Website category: movie
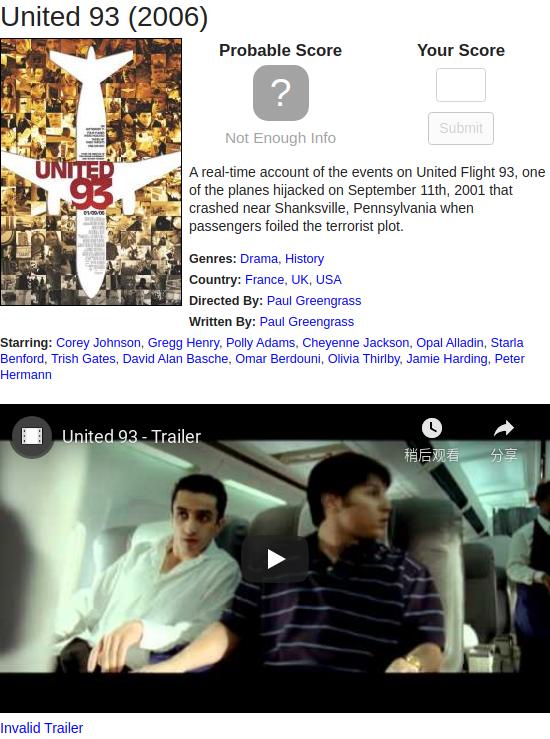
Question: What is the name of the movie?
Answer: United 93

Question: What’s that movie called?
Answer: United 93

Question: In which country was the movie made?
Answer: France

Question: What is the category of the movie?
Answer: Drama

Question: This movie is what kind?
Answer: Drama

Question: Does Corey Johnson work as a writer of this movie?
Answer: no

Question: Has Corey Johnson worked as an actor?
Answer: yes

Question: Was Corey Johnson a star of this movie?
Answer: yes

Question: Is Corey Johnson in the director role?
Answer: no

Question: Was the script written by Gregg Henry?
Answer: no

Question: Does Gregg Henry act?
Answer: yes

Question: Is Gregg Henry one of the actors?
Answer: yes

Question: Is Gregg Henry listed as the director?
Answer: no

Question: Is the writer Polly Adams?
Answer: no

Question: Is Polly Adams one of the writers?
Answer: no

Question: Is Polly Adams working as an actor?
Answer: yes

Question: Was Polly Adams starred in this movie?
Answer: yes

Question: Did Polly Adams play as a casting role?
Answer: yes

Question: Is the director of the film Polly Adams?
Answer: no

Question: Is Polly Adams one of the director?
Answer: no

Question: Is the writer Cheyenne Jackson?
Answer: no

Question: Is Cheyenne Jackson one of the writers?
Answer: no

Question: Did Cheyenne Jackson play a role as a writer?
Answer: no

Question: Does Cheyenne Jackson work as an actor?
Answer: yes

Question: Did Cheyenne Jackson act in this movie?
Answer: yes

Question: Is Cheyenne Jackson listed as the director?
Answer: no

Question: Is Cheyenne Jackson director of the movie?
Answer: no

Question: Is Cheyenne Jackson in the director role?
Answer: no

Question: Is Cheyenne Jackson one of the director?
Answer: no

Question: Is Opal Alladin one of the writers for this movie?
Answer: no

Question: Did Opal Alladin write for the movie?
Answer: no

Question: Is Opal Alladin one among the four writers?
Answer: no

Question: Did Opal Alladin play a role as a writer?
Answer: no

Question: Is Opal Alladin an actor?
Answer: yes

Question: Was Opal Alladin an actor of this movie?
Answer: yes

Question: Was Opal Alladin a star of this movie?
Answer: yes

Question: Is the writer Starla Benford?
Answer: no

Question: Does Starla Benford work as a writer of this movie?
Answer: no

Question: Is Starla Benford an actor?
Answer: yes

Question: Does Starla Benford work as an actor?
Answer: yes

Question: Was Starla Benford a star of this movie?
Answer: yes

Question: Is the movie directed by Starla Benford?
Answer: no

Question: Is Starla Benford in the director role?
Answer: no

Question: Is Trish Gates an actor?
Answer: yes

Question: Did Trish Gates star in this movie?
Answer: yes

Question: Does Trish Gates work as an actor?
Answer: yes

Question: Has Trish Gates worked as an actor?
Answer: yes

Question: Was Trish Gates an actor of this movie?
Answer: yes

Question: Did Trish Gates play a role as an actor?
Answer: yes

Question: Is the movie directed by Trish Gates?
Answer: no

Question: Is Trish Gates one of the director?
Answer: no

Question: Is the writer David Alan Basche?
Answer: no

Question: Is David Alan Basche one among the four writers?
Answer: no

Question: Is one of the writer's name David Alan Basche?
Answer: no

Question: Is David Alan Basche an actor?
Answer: yes

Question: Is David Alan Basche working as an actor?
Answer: yes

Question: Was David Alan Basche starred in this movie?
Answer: yes

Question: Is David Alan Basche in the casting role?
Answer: yes

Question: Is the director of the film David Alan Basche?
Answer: no

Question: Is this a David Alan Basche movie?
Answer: no

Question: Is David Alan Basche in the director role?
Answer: no

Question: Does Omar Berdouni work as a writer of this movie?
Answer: no

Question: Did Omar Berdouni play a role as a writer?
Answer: no

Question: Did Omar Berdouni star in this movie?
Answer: yes